Question: I am about to make a connection to my database and I am using EJB and JPA. I have recently started doing these technologies so I have some problems understand it all at this point:)
I know that the persistence.xml is needed in order to use JPA. It is the file where I configure how to connect to the database, that I know. However it seems like there are multiple ways of doing it.
What would be the difference (or when should I even use the one alternative over the other?) of defining properties such as username, database, password etc. in the persistence.xml file and in Glassfish? Advantages/disadvantages if any.
Underneath on the image I posted I have JDBC Resources and JDBC Connection Pools. I am a litte confused about the terminology of the two. Why don't we add properties such as username, database, password and so on in the JDBC Resources? Could someone explain the difference between them and what they mean?
> JDBC ResourcesA JDBC resource (data source) provides applications with a means of
connecting to a database. Typically, the administrator creates a JDBC
resource for each database accessed by the applications deployed in a
domain. (However, more than one JDBC resource can be created for a
database.)
<URL>
I think it strange that we add such properties on the pool but not in the resource, but I probably misunderstand the concepts.

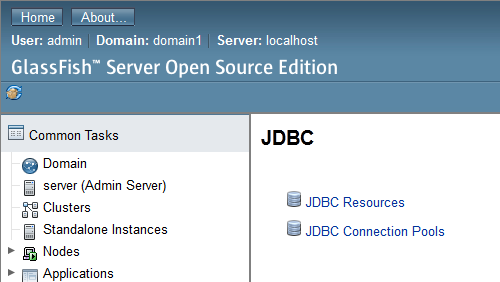
Answer: In the "JDBC connection pools" you can create container managed JDBC data sources (with connection pooling capabilities). The data source needs to know about at least the JDBC driver, the JDBC URL, username and password.
In the "JDBC resources" you can bind those container managed JDBC data sources to one or more JNDI names so that they are by JNDI available to the deployed web application.
In the 'persistence.xml' you can specify whether to use a local data source or to use a container managed data source. If you want to use a container managed data source, then you should specify its JNDI name. Using a container managed data source has the advantage that you can share a single data source among multiple web applications. In case of JPA, it has also the advantage that you can make use of JTA (container managed transactions) so that you don't need to call 'transaction.begin()', 'commit()', 'rollback()' etc in every method.